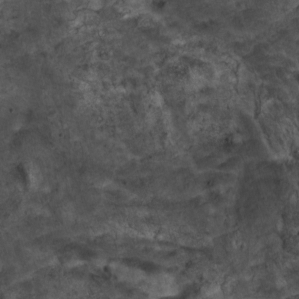
Label: non_frost